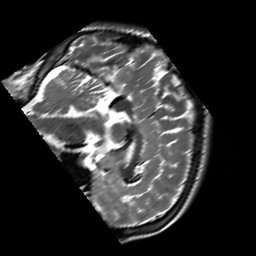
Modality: T2w
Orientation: sagittal
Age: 20
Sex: male
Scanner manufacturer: siemens
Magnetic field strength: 3 T
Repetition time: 7 s
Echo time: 0.09 s